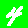
Digit: 4